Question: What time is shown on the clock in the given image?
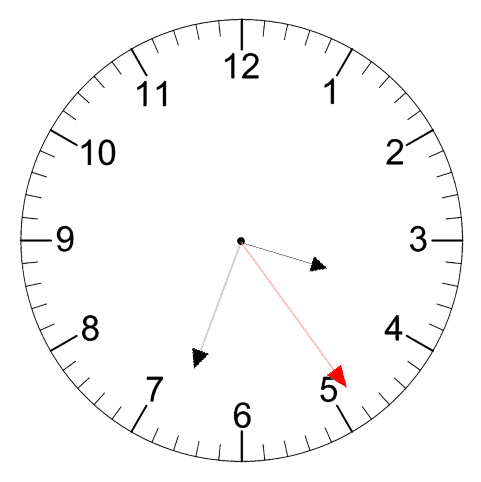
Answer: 03:33:24